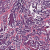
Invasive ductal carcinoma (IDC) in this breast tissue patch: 0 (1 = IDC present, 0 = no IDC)